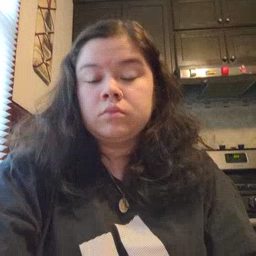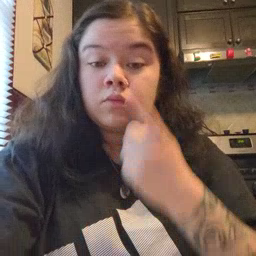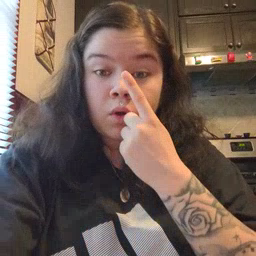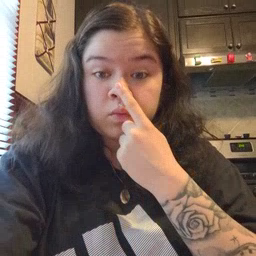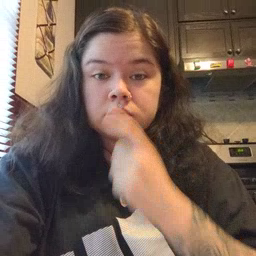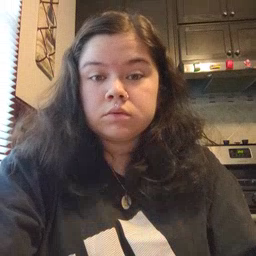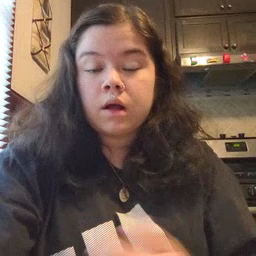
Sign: nose